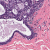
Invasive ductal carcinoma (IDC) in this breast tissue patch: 0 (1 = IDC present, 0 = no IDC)